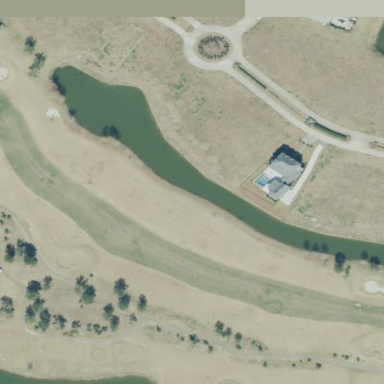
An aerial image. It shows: Golf fairway in the image.